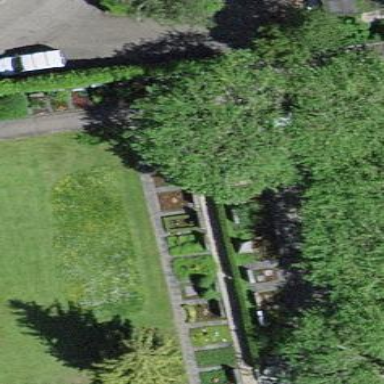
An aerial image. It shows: Graveyard.